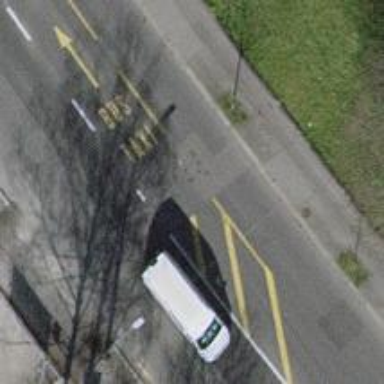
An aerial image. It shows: Secondary road with asphalt surface. There are sidewalks on both sides and lane for cycling with advisory trolley wires.